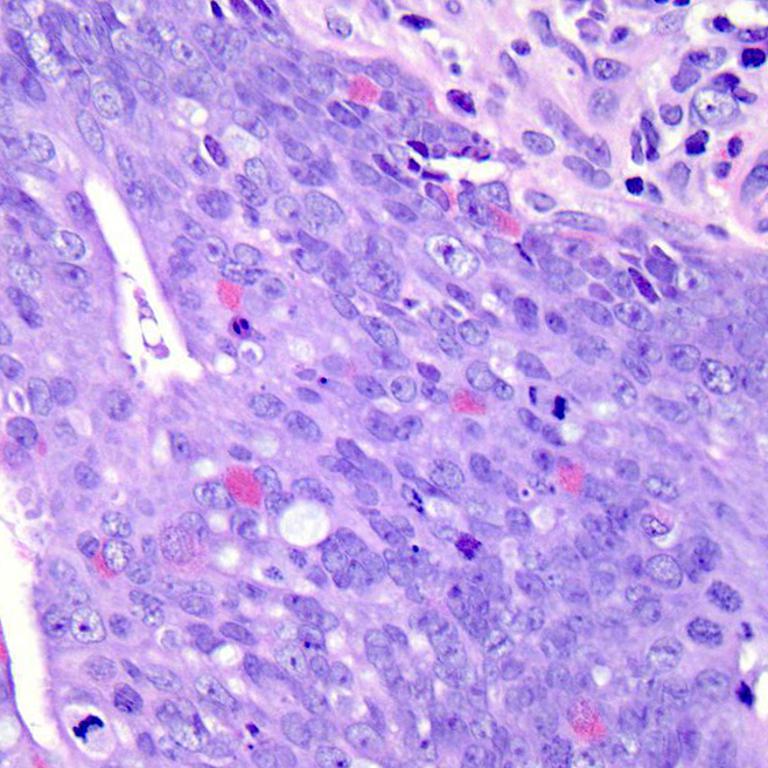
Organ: colon
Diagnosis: adenocarcinomas